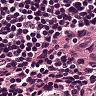
Metastatic tissue present: yes